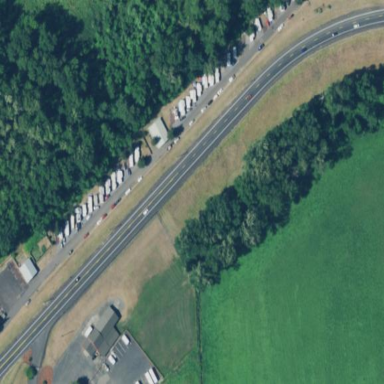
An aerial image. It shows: Caravan site for tourism.